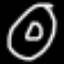
Label: donut